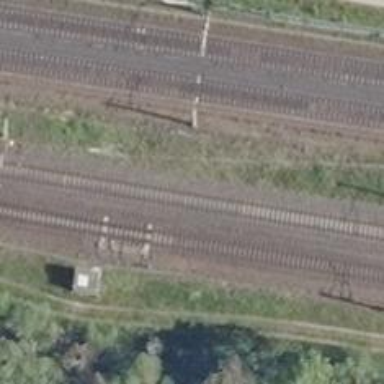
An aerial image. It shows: Railway switch with the turnout pointing to the right.